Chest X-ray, PA view. Patient: 59 years old, sex F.
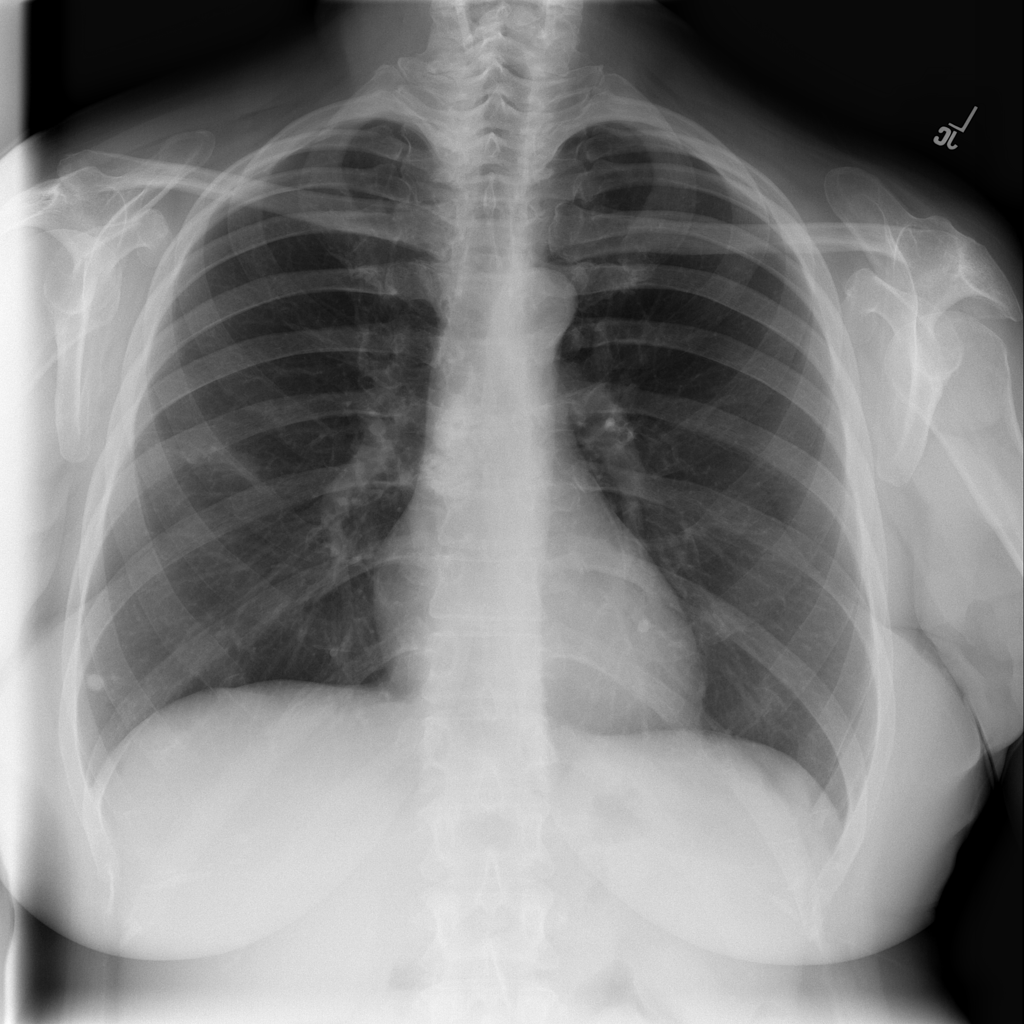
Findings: No Finding